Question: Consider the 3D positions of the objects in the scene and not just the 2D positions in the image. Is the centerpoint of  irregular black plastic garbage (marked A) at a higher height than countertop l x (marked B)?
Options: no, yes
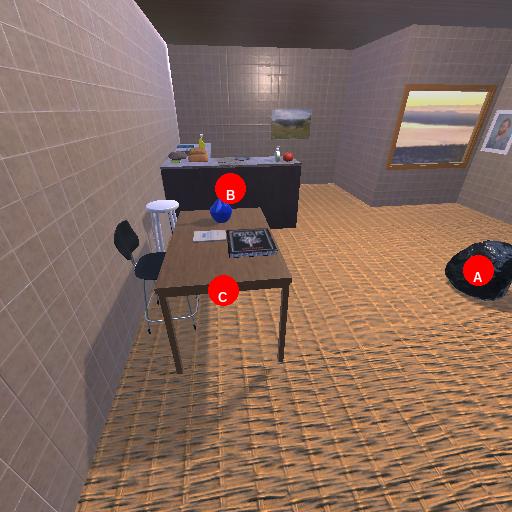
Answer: no